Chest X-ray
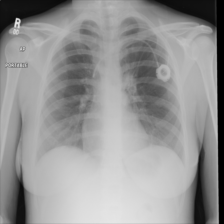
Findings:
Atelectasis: positive
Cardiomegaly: negative
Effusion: negative
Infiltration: negative
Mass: negative
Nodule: negative
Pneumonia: negative
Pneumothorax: negative
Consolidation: negative
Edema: negative
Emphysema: negative
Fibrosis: negative
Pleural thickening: negative
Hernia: negative